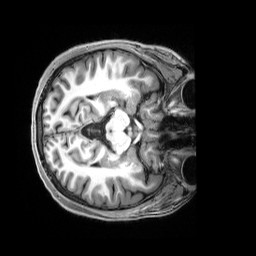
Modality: T1w
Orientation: axial
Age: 22
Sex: female
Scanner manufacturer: siemens
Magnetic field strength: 3 T
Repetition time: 2.5 s
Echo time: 0.00222 s